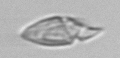
Label: Katodinium_or_Torodinium